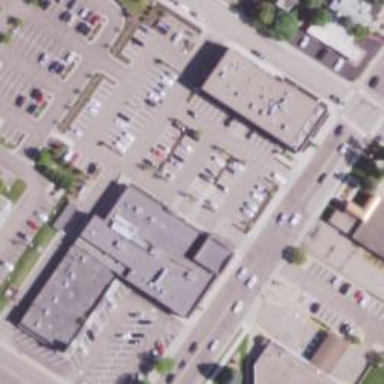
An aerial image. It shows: Supermarket.